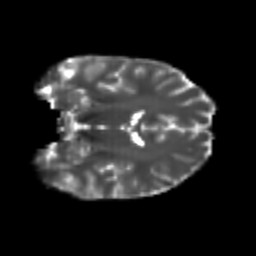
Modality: T2w
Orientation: coronal
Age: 21
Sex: female
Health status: healthy
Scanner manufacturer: philips
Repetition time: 7.387 s
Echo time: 0.08599 s